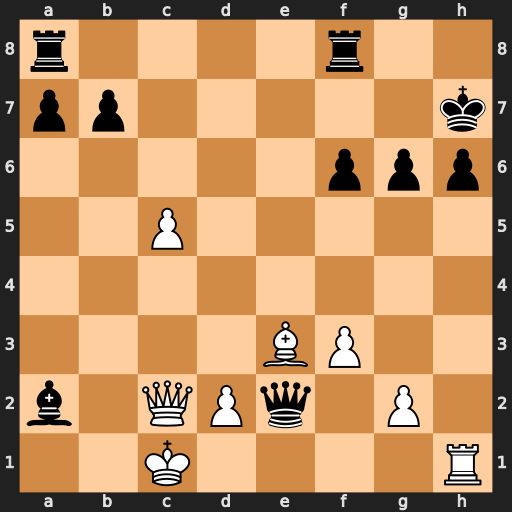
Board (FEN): r4r2/pp5k/5ppp/2P5/8/4BP2/b1QPq1P1/2K4R
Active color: w
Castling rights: -
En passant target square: -
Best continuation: Rxh6+ Kg8 Qxg6#